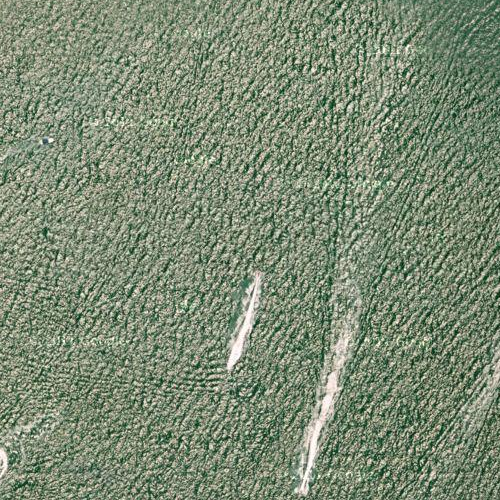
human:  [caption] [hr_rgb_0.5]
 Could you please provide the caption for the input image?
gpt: This is a part of deep green sparkling sea .

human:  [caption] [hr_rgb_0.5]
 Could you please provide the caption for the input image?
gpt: This is a part of deep green sparkling sea .

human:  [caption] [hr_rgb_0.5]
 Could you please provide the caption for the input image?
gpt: A part of ocean with deep green waters .

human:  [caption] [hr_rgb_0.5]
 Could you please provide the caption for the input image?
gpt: A part of deep green shining ocean .

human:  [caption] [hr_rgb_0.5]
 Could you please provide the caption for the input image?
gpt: This is a part of deep shining ocean .